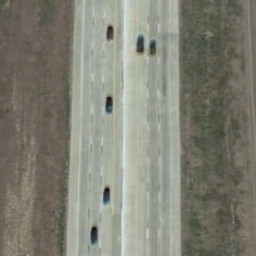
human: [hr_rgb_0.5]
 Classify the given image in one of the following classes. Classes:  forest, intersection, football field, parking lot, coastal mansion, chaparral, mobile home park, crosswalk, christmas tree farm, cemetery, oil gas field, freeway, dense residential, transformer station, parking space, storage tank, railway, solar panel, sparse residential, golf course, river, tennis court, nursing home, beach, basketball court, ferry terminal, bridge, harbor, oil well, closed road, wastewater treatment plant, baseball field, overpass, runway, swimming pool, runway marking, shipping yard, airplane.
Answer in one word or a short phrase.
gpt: freeway